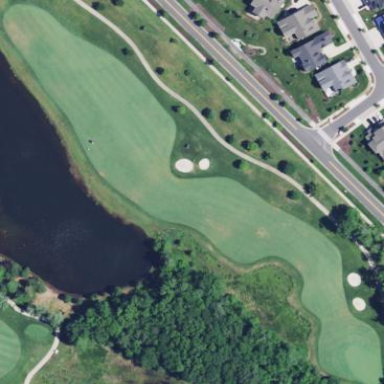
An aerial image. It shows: Golf fairway surrounded by grass.